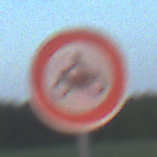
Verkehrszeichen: VerbotKraftraeder
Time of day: SunriseSunset
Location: Outdoor (Nature)
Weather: PartlyCloudy
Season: NotSpecified
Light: Natural